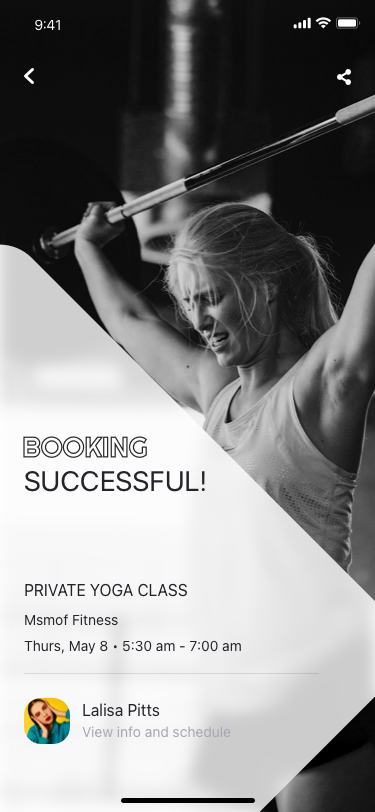
Text in this UI design:
SUCCESSFUL!
Lalisa Pitts
View info and schedule
PRIVATE YOGA CLASS
Msmof Fitness
Thurs, May 8 • 5:30 am - 7:00 am